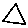
Label: triangle